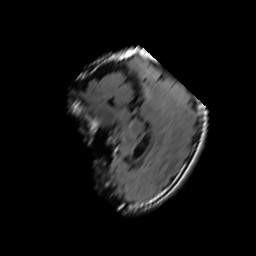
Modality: FLAIR
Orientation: sagittal
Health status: ill
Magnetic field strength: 3 T